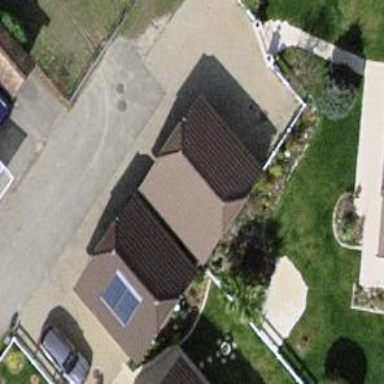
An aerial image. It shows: Garage.